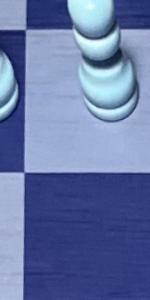
Label: Empty